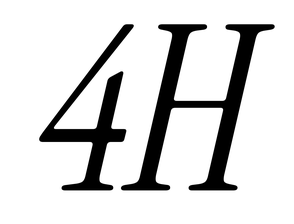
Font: InstrumentSerif-Italic